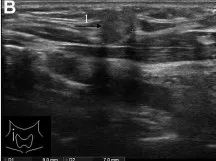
Pre-operative physical examination and ultrasound examination. The neck ultrasound showed two hypoechoic nodules with a size of about 9*7*9 mm.
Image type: radiology (ultrasound)